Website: apple
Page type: billing-address
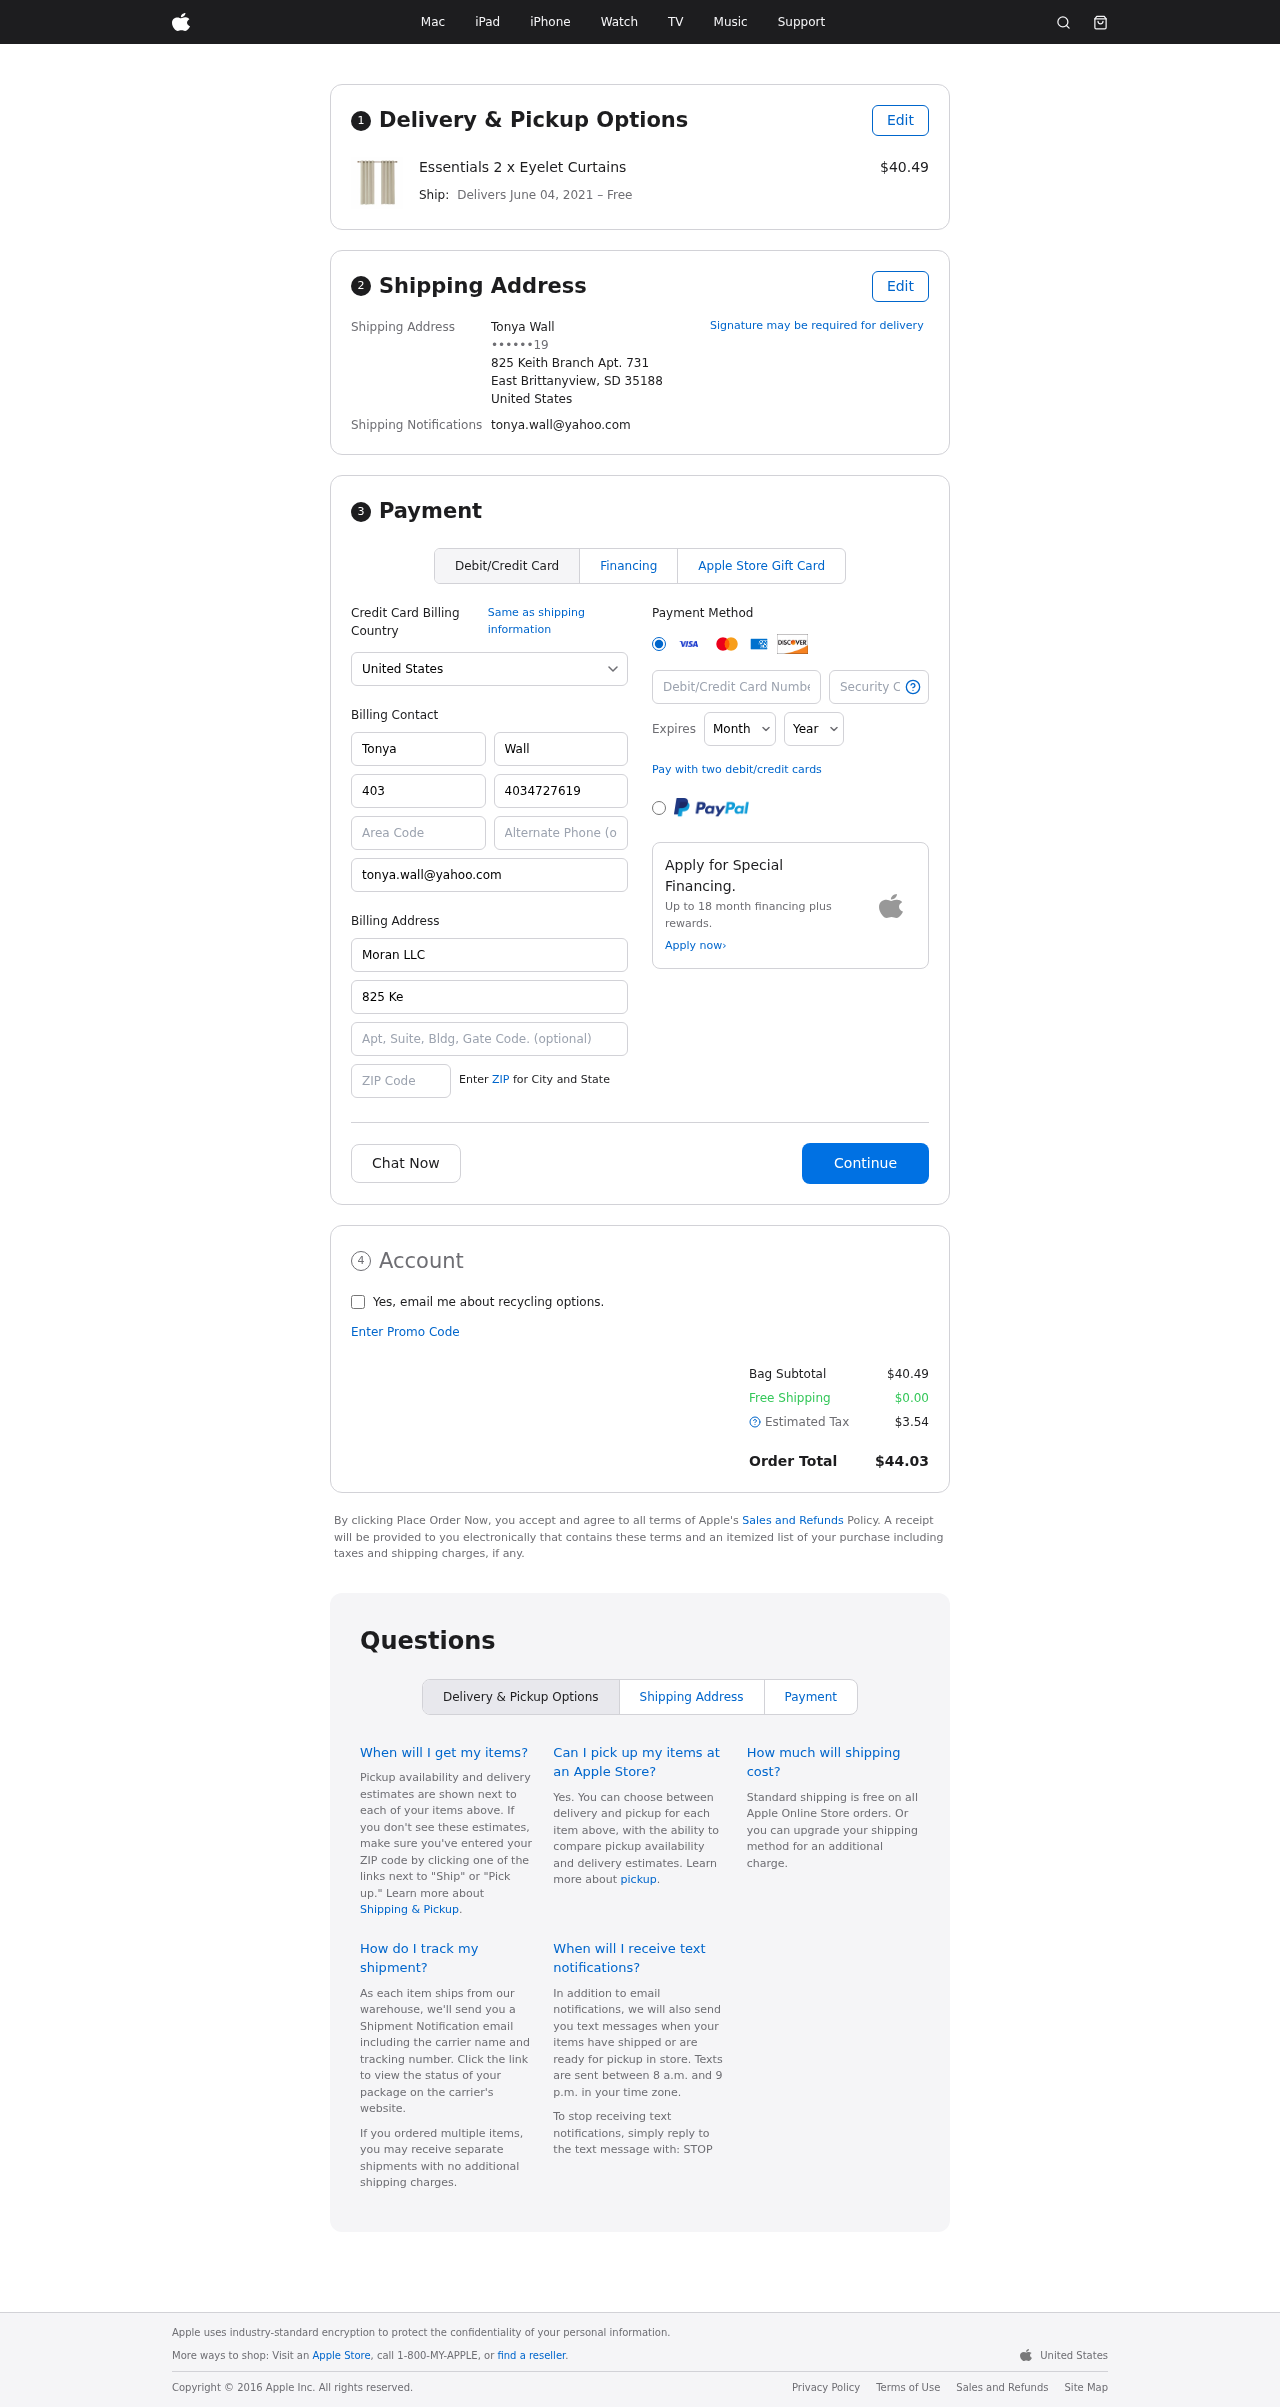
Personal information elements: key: PII_CARD_CVV
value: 267
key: PII_CARD_EXPIRY_MONTH
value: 03
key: PII_CARD_EXPIRY_YEAR
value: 28
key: PII_CARD_NUMBER
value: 2304 0524 2417 3086
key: PII_CITY_STATE_ZIP
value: East Brittanyview, SD 35188
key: PII_COUNTRY
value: United States
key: PII_EMAIL
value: tonya.wall@yahoo.com
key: PII_FULLNAME
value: Tonya Wall
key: PII_STREET
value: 825 Keith Branch Apt. 731
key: PII_PHONE_MASKED
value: ••••••19
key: PII_BILLING_FIRSTNAME
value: Tonya
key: PII_BILLING_LASTNAME
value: Wall
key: PII_BILLING_PHONE_AREA
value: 403
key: PII_BILLING_PHONE
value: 4034727619
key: PII_BILLING_EMAIL
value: tonya.wall@yahoo.com
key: PII_BILLING_COMPANY
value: Moran LLC
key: PII_BILLING_STREET
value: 825 Keith Branch Apt. 731
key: PII_BILLING_POSTCODE
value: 35188
Product elements: key: PRODUCT1_NAME
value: Essentials 2 x Eyelet Curtains
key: PRODUCT1_PRICE
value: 40.49
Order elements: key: ORDER_DELIVERY_DATE
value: June 04, 2021
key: ORDER_SUBTOTAL
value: $40.49
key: ORDER_SHIPPING_COST
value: $0.00
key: ORDER_TAX
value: $3.54
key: ORDER_TOTAL
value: $44.03